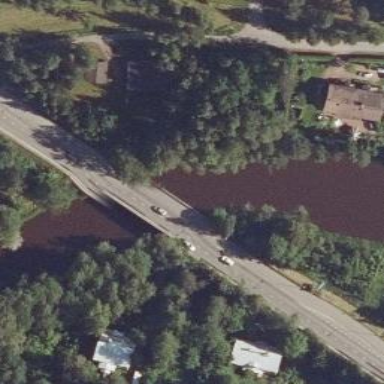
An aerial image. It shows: Footway bridge.